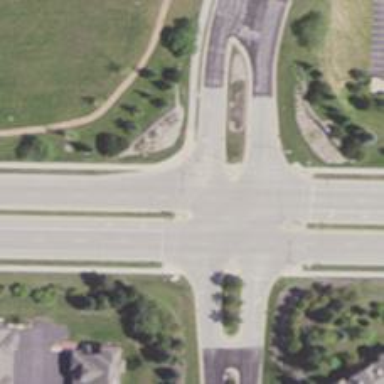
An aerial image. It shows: Marked crossing with lines on the road.